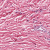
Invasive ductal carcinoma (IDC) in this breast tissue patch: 0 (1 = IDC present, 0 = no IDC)